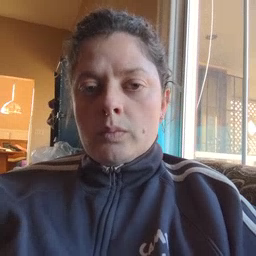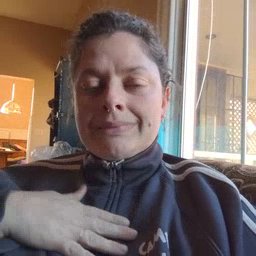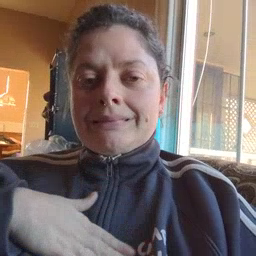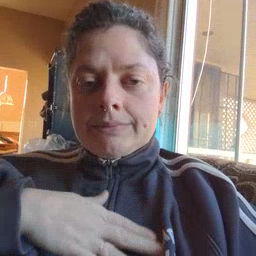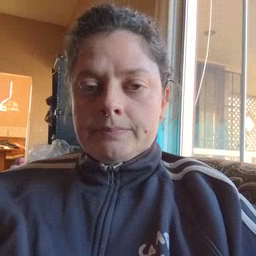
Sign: please